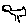
Label: bird